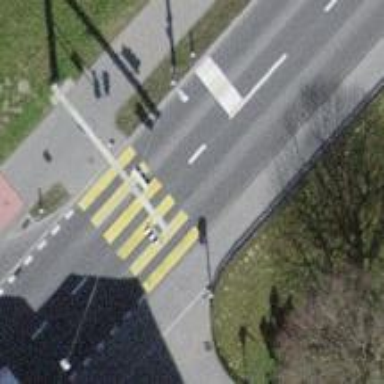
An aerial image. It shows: Pedestrian crossing with zebra markings on the footway.